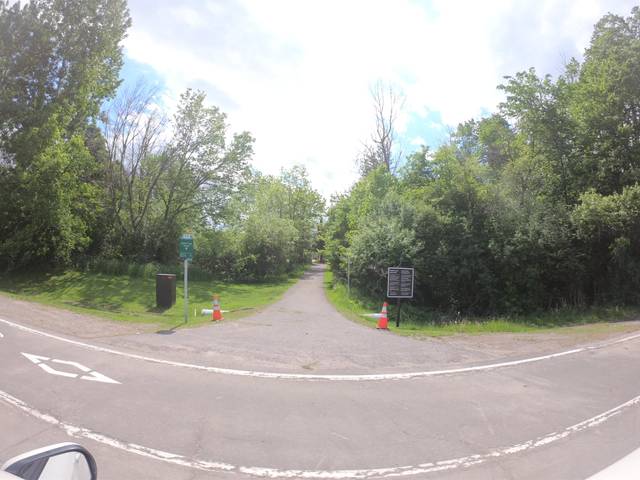
Region: Canada
Coordinates: 45.349, -75.845